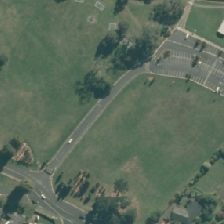
Land cover: urban_parkland